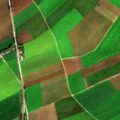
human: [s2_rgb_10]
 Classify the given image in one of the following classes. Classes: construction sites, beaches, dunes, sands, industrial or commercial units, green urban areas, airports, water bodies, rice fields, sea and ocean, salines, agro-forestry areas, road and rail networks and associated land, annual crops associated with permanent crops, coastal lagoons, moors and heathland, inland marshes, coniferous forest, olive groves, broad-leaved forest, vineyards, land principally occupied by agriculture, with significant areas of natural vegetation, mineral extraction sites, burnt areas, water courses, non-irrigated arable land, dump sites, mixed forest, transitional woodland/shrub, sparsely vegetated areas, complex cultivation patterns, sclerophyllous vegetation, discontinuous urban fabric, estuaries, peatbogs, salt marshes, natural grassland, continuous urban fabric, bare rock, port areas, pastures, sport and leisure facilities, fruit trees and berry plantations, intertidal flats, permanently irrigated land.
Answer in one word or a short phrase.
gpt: discontinuous urban fabric, non-irrigated arable land